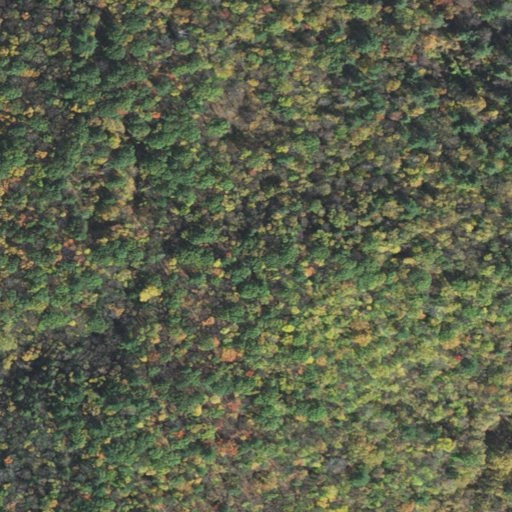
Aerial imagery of mountain in Massachusetts named Everett Hill containing deciduous forest, mixed forest, and evergreen forest